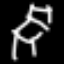
Label: chair